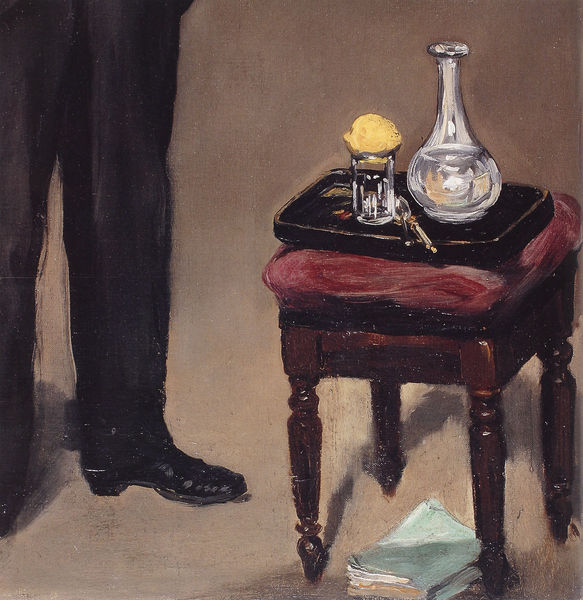
Titel: Porträt von Théodore Duret
Künstler: Édouard Manet
Institution: Paris, Musée du Petit Palais
Schlagwörter: mann, schatten, wasser, ausschnitt, blume, braun, glas, hintergrund, schwarz, stuhl, rot, beige, malerei, anzug, hose, tablett, bein, bücher, papiere, hocker, kissen, löffel, gefäß, buch, absinth, schuh, stift, karaffe, zitrone, schwarze schuhe, schnaps, ampulle, brauner hintergrund, roter hocker